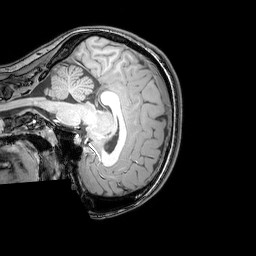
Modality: T1w
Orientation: sagittal
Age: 20
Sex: female
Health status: healthy
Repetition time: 0.081 s
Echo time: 0.037 s